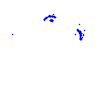
Particle: pion